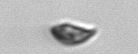
Label: Cryptophyta